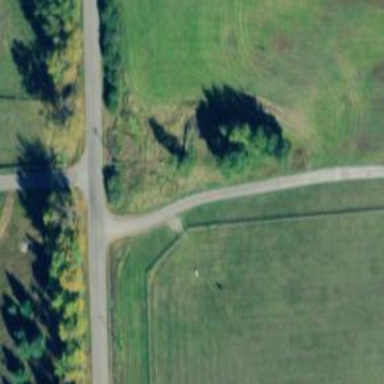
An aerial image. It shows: Driveway leading to service road.